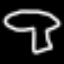
Label: mushroom